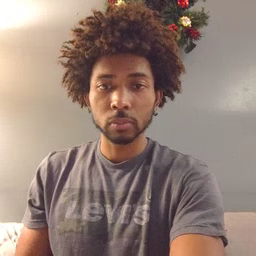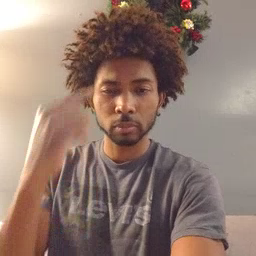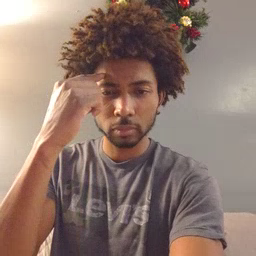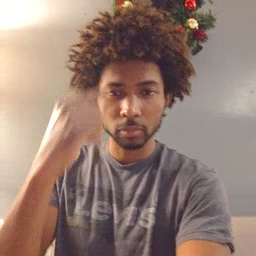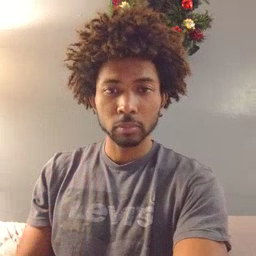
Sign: think